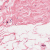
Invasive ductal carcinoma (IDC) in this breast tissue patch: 0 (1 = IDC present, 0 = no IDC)